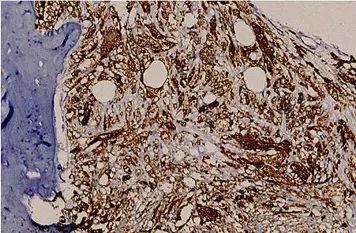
Bone sample pathology and immunohistochemistry confirms the diagnosis of ECD. (A) Hematoxylin and eosin staining of the bone sample.
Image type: pathology (immunostaining)